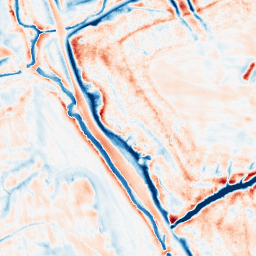
Category: edge_preserving
Decomposition family: bilateral
Decomposition parameters: d: 21
sigma_color: 50
sigma_space: 150
Upsampling method: bspline
Upsampling parameters: scale: 8
Upsampling scale: 8